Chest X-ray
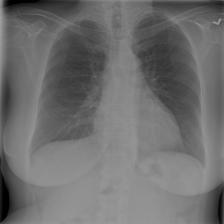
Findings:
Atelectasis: negative
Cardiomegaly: negative
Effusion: negative
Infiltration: negative
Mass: negative
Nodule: negative
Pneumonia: negative
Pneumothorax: negative
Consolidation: negative
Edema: negative
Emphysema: negative
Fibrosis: negative
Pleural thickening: negative
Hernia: negative